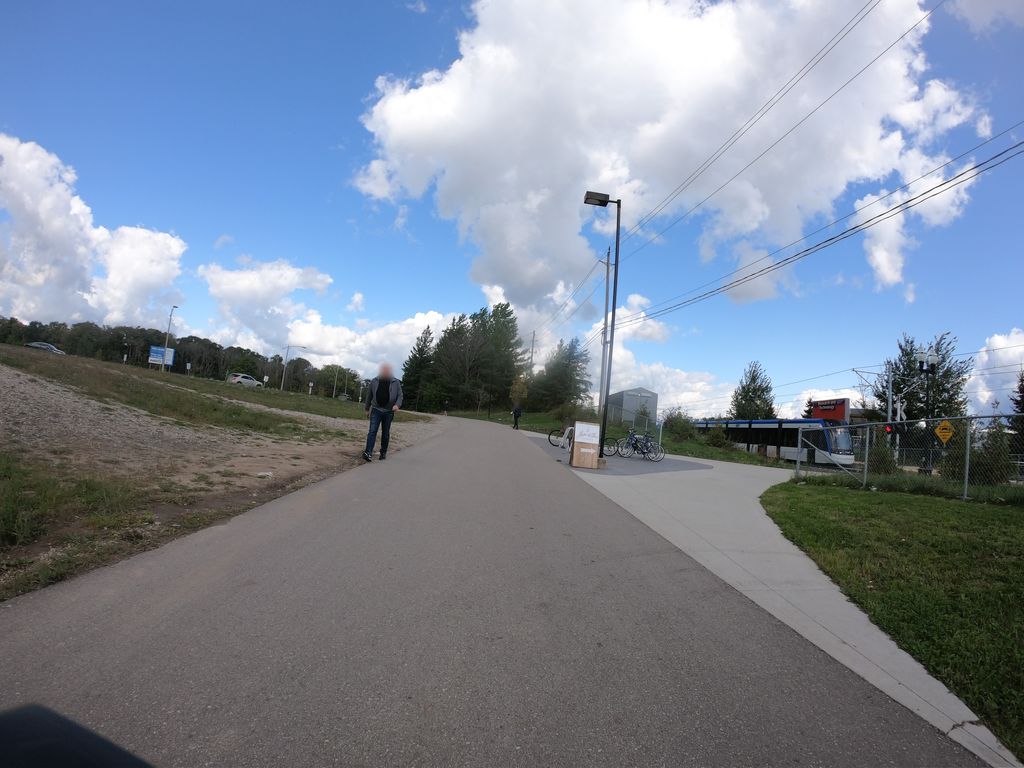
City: kitchener-waterloo